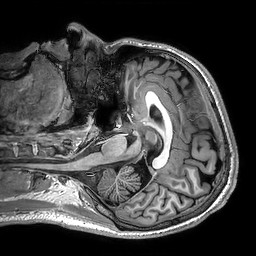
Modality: T1w
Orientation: axial
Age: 21
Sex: male
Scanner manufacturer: philips
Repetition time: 0.006448 s
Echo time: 0.00294 s